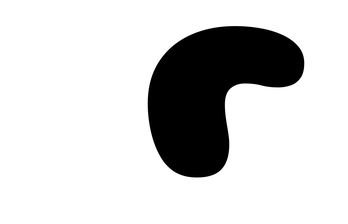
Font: Gluten_ExtraBold